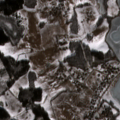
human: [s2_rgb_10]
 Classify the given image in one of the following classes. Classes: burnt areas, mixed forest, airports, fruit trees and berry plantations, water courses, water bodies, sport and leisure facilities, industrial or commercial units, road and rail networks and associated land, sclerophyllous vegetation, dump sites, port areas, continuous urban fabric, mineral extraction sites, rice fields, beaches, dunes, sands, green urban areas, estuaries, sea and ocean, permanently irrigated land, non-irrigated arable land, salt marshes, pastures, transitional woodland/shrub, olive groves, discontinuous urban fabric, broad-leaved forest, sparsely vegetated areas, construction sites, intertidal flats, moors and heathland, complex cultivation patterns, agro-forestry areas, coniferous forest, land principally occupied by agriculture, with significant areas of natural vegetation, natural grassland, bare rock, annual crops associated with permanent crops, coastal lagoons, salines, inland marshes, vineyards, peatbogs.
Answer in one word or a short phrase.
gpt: discontinuous urban fabric, non-irrigated arable land, complex cultivation patterns, mixed forest, water bodies